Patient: sex M, age 48
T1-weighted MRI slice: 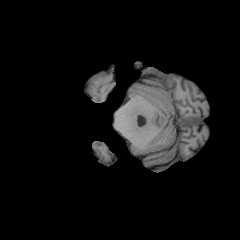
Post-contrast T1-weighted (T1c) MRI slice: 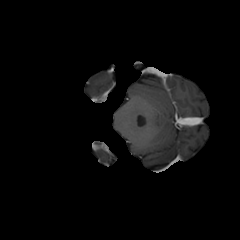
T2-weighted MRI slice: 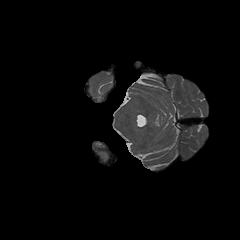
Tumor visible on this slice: no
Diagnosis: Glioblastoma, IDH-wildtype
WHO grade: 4